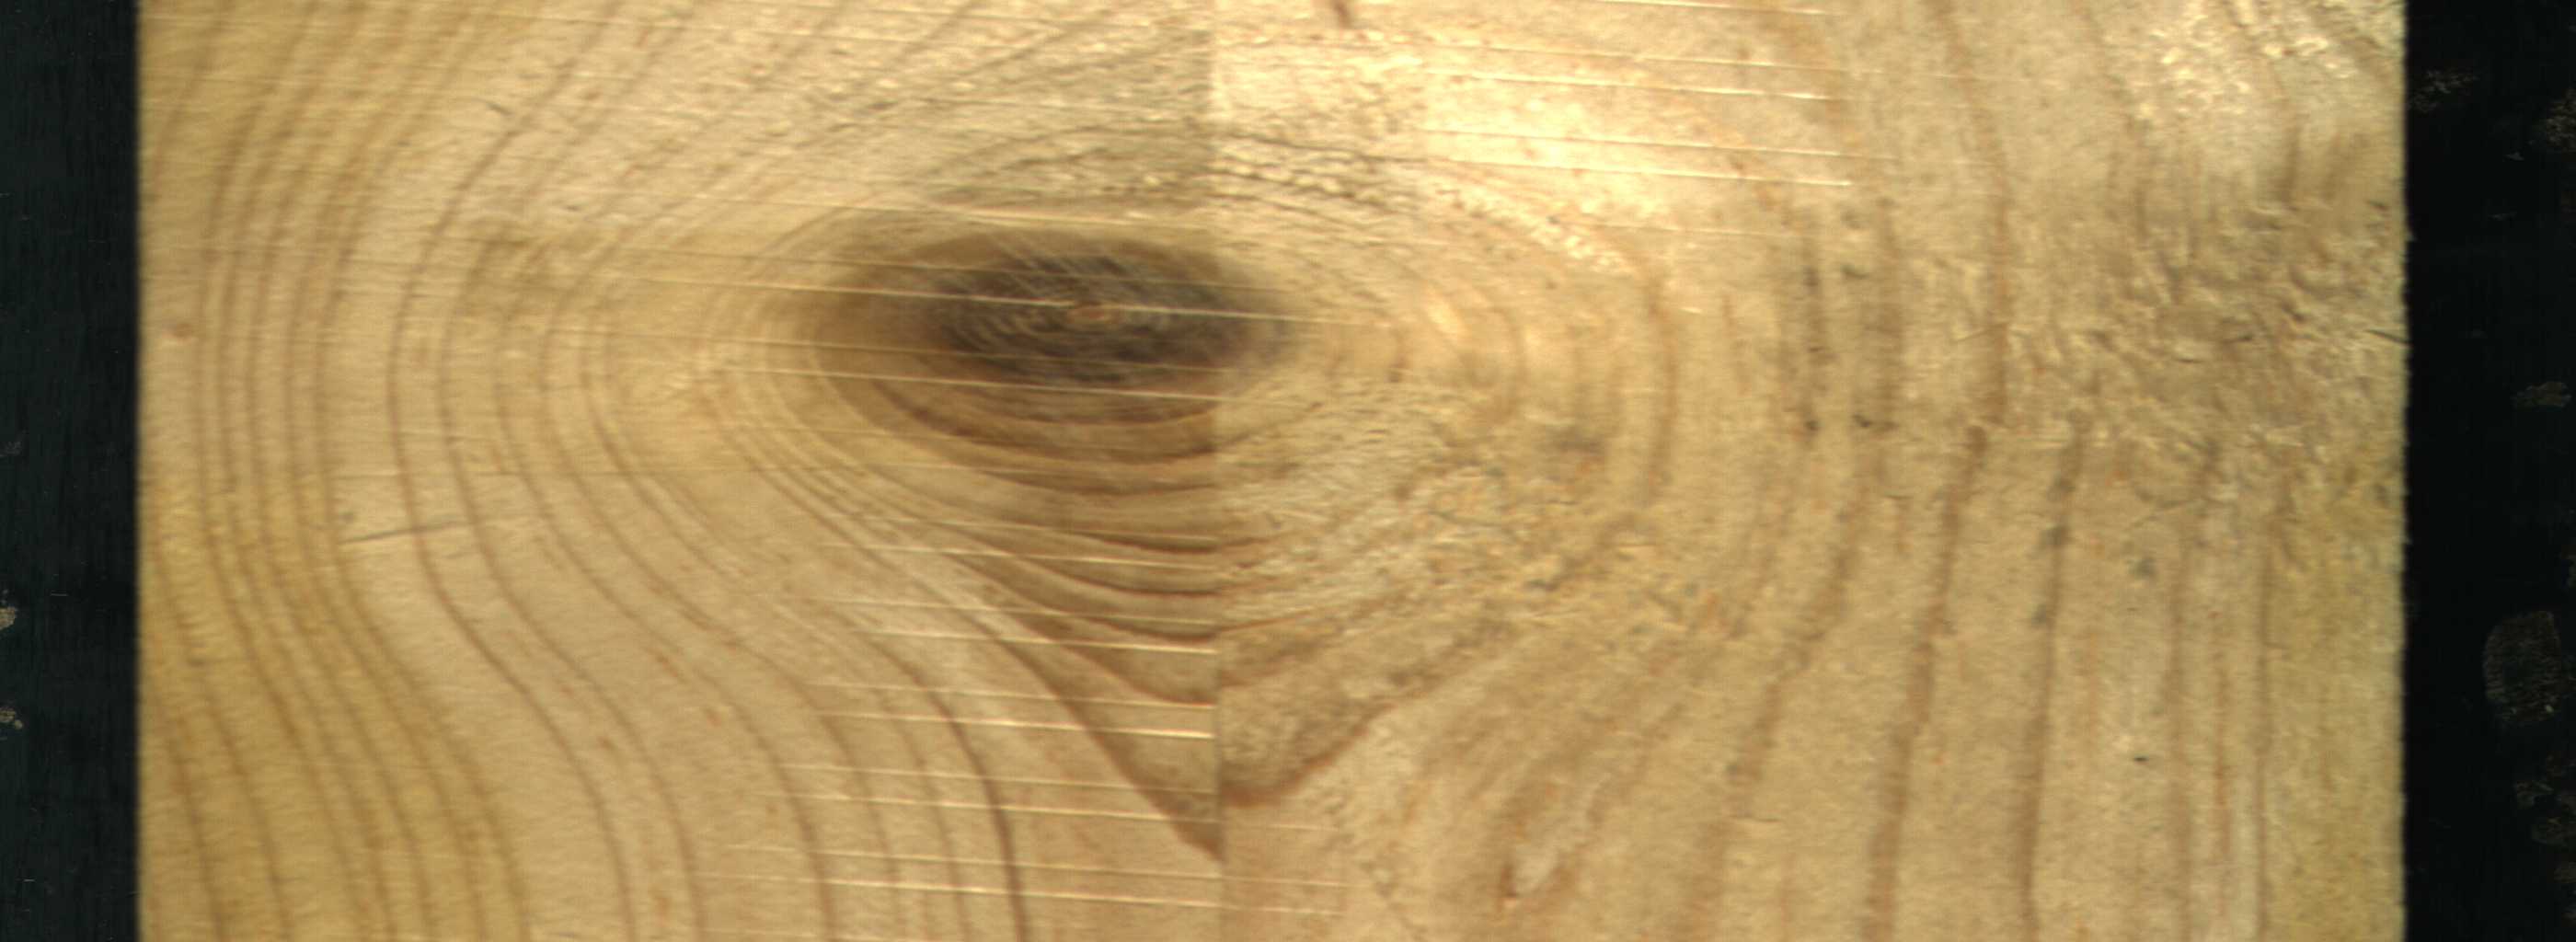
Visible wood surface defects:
resin
Live_Knot